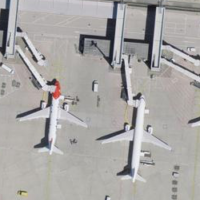
EUNIS habitat code: 57
Species observed at this site:
Corvus corone